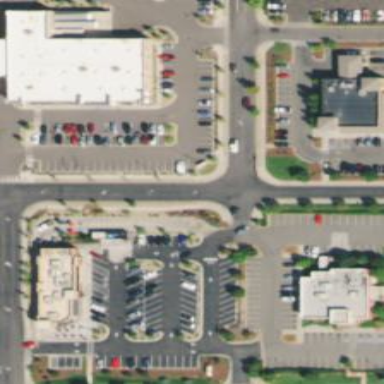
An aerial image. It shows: Retail area.